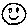
Label: smiley face